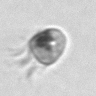
Label: Balanion